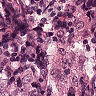
Metastatic tissue present: yes